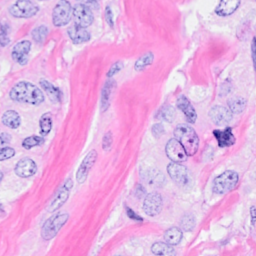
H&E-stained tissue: Breast